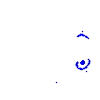
Particle: kaon